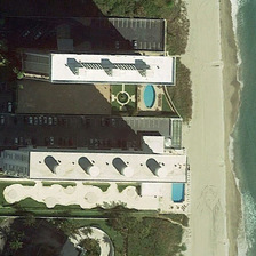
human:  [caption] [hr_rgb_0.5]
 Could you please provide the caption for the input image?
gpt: There are two large buildings with parking lots between them near the Yellow beaches.

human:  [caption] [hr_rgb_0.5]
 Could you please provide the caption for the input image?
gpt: There is a parking lot between the two big buildings, near a yellow beach.

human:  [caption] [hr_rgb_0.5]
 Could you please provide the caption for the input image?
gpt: There is a large international parking lot near yellow beach.

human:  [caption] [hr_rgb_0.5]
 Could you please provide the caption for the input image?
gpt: two large buildings with a parking space between them are close to a yellow beach.

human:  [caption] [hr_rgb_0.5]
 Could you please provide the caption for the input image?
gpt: Two large buildings with a parking lot between them are near a yellow beach.